Question: I have developped an app in android intigrating facebook login. everything worked fine until I was in developer mode. But after publishing app login was not working any more. Anyway I learned that I need to put new keyhash from the original keystore. I have got the keystore but when I put that keystore from the developer option and hit save button I get this

the red alert button says:
'''
Is required if you turn on Single Sign On
'''
facebook is not saving my new keyhash and always keeps saying the above message where I was putting my keyhash everytime. What to do now?
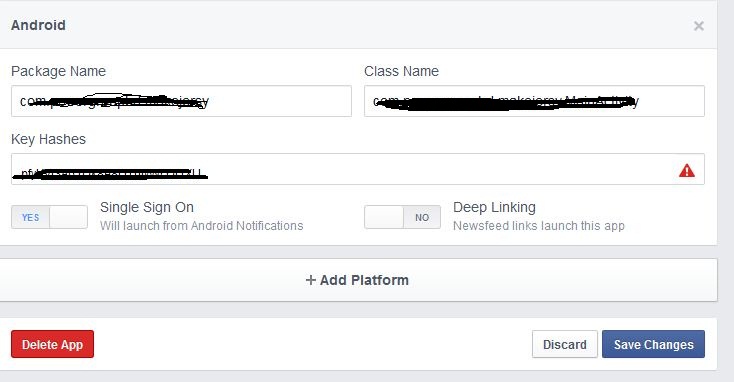
Answer: I fixed it myself. I dont know why facebook removed some of the characters from the string I copied in to that textbox. I manually put all the characters and clicked save and that worked. If I copy paste it from eclipse then It automatically removes from the box, pathetic